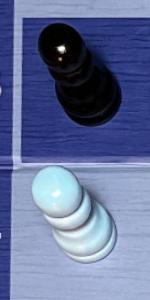
Label: Pawn_White